Field crop: maize
Growth stage: 2
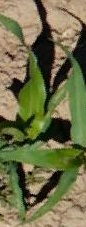
Species: maize